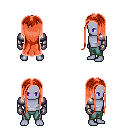
a pixel art fantasy rpg character, male body template, dark elf, purple skin, steel arm armor, teal pants, red extra-long hairstyle, metal gloves, four views (front, back, left, right), 2x2 character sprite sheet, small pixel art, hard edges, no anti-aliasing